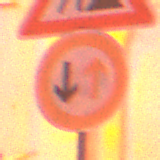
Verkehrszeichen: VorrangDesGegenverkehrs
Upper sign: Arbeitsstelle
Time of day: Night
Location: Outdoor (Urban)
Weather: Overcast
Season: Winter
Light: Artificial